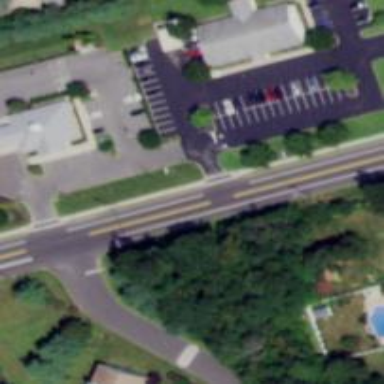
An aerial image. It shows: Asphalt footway with uncontrolled pedestrian crossing marked with lines.